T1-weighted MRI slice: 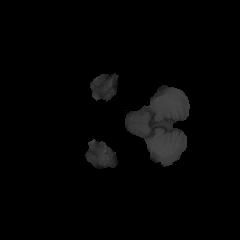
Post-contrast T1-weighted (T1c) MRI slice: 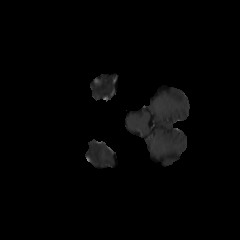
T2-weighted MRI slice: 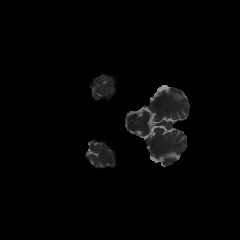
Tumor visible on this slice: no